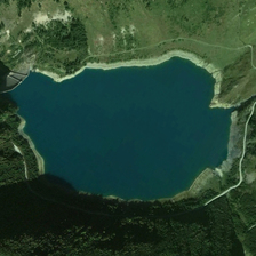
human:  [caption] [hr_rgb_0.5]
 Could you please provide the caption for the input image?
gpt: The water in the pond is very deep.

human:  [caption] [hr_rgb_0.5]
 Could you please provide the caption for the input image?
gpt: The water in the lake is very deep.

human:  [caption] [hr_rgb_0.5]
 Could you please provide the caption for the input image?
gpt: The water of the pond is very deep.

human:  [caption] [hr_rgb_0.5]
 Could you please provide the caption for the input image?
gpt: The water in the pond is deep.

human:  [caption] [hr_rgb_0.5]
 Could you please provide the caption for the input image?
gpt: The water of the pond is very deep.